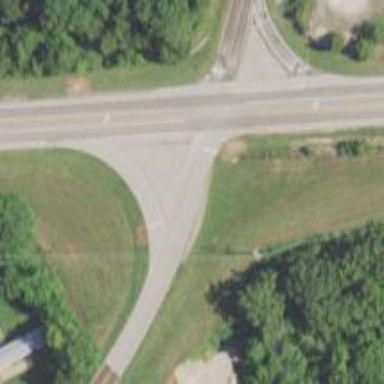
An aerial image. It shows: Stop road.